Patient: sex F, age 31
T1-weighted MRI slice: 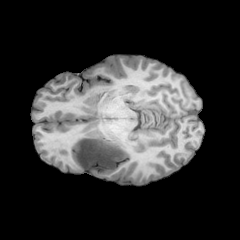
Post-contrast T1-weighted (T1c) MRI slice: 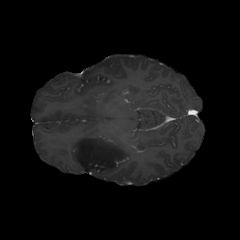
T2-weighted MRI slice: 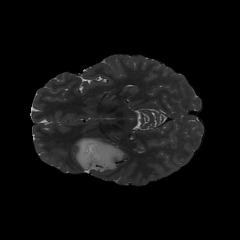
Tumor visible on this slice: yes
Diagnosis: Astrocytoma, IDH-mutant
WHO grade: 2